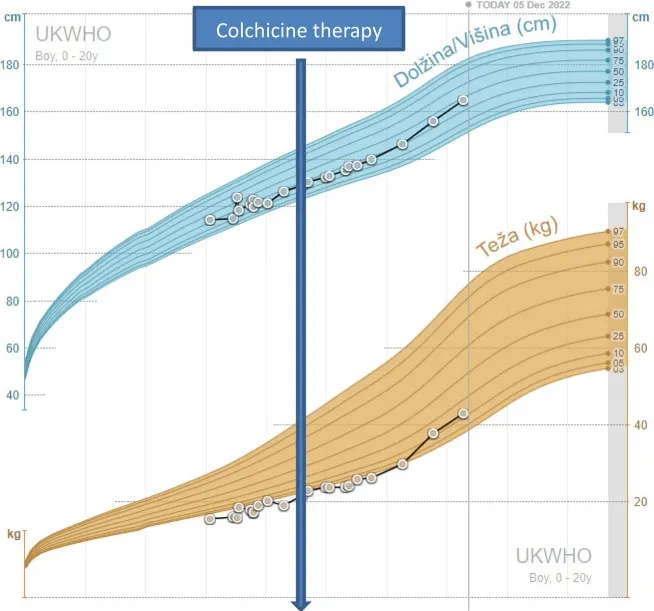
Growth chart of the patient.
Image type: chart (chart)